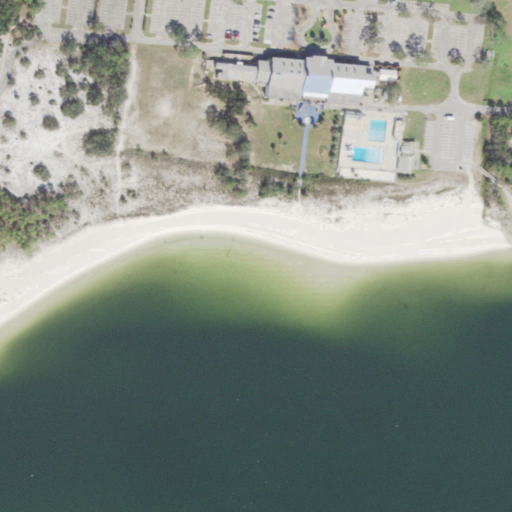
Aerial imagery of beach in Florida named Mustin Beach containing open water, medium intensity development, barren land, low intensity development, high intensity development, open development, and grassland